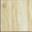
Piece: xx